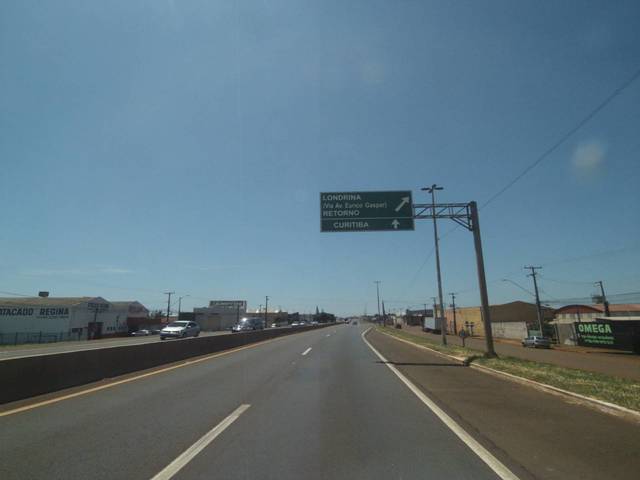
Region: Brazil
Coordinates: -23.301, -51.227